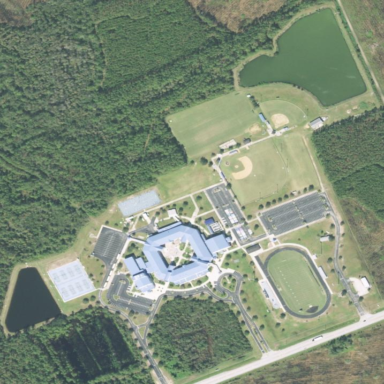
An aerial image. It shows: School.